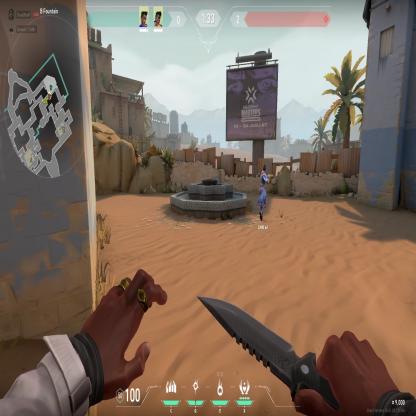
Label: teammate